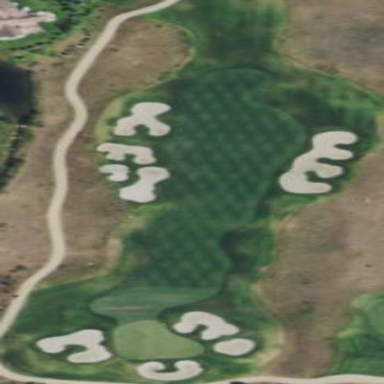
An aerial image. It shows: Rough area in golf course.